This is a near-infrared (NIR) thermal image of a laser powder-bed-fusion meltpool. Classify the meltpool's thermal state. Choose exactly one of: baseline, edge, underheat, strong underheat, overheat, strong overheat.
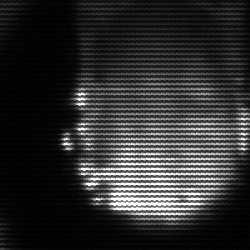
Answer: baseline